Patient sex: M
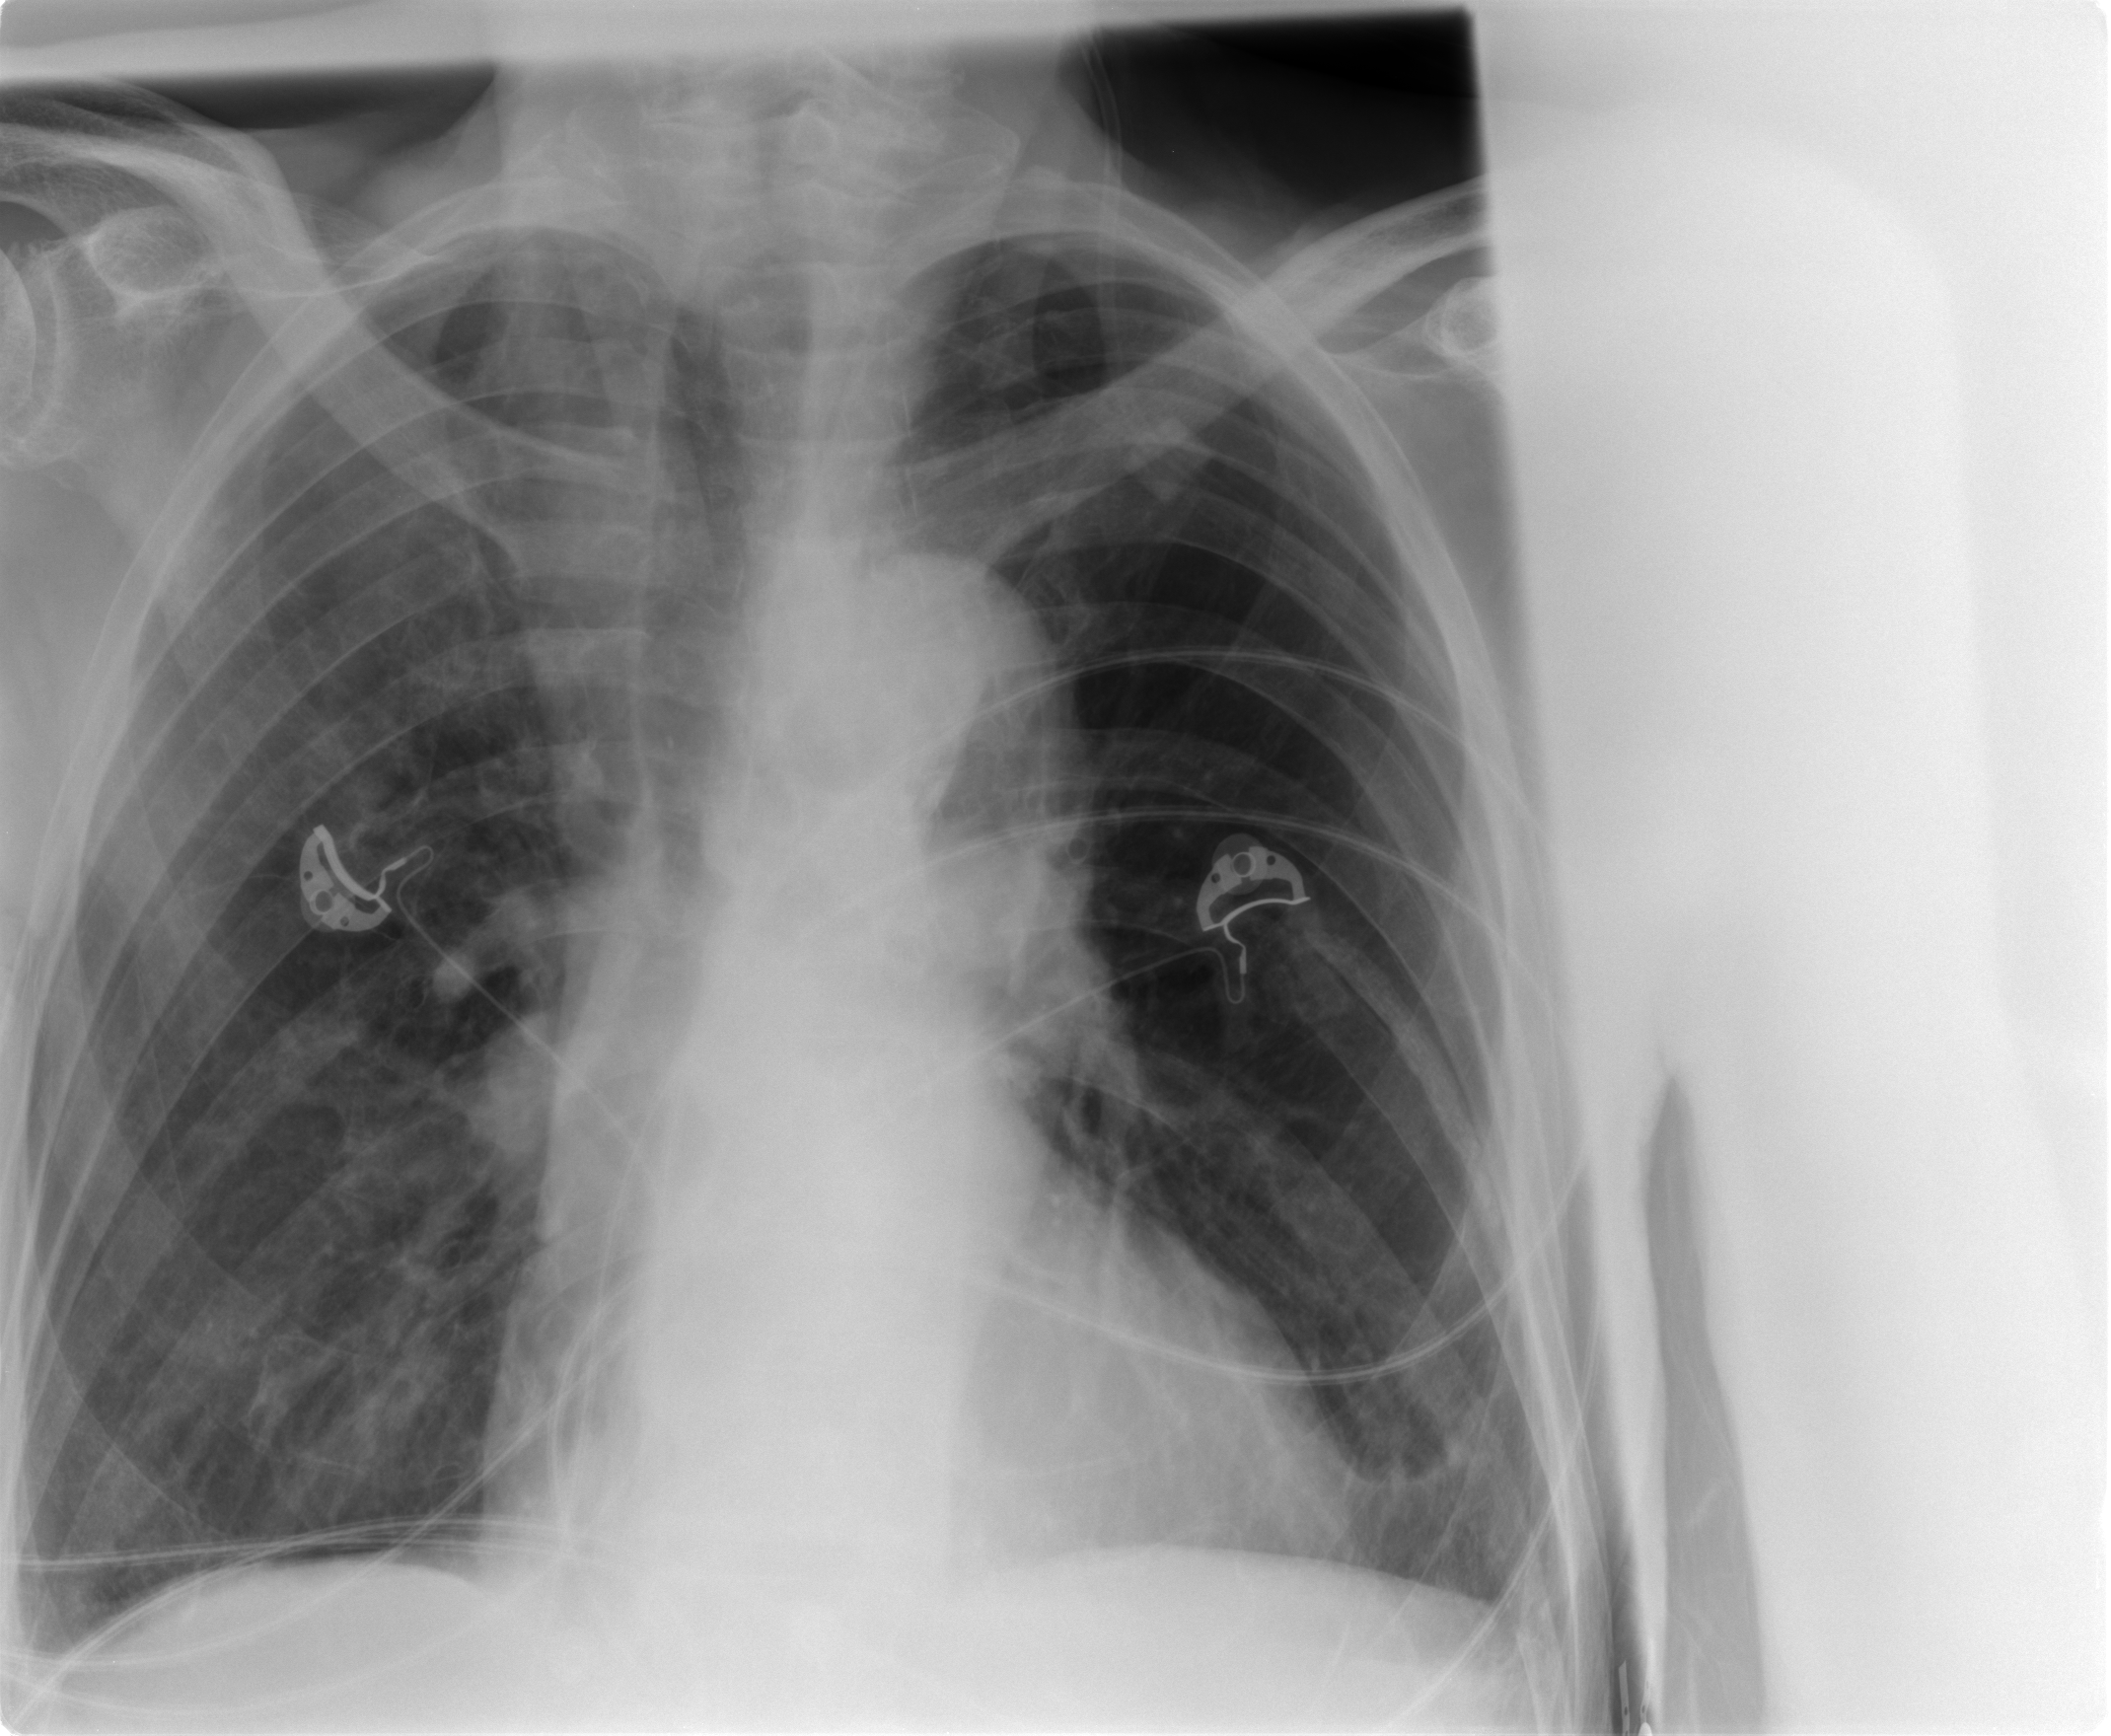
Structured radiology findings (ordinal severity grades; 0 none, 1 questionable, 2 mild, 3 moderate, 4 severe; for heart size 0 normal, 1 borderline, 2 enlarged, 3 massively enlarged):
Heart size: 0
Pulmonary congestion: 0
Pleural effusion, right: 2
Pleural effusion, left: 0
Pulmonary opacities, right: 2
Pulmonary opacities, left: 0
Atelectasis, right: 3
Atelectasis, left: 0